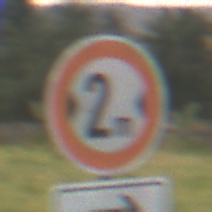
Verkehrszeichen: TatsaechlicheBreite2
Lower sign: RichtungsangabeDurchPfeile5
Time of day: MorningAfternoon
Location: Outdoor (Nature)
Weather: Overcast
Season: NotSpecified
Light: Natural